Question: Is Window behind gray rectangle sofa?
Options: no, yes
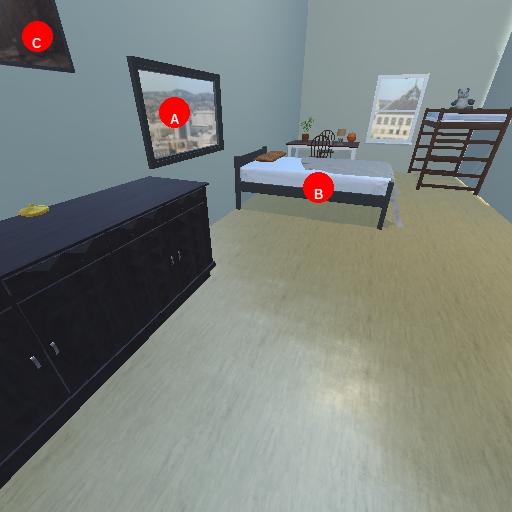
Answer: no